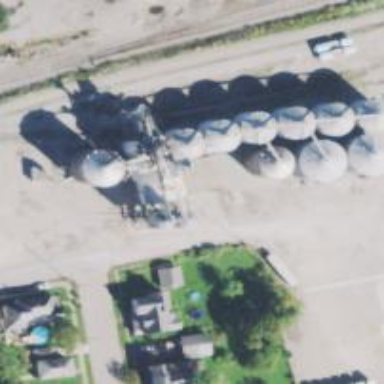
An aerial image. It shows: Silo.